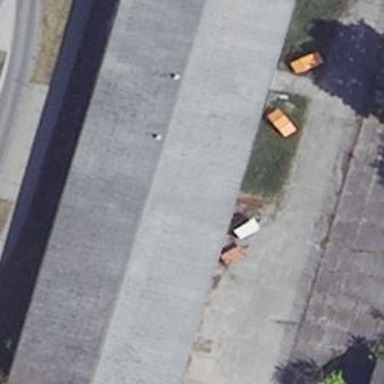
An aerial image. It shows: Industrial building.